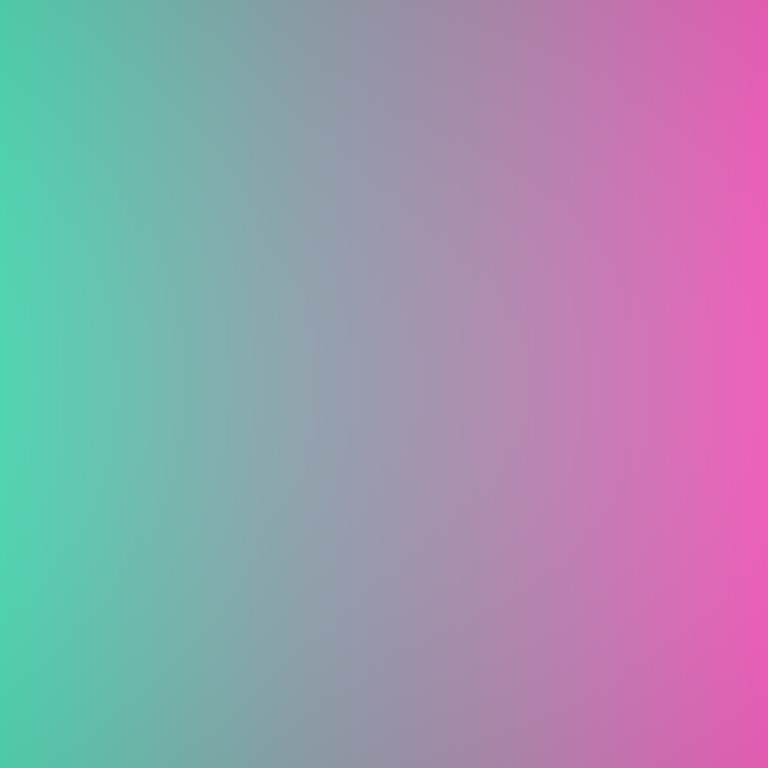
Abstract light effect, smooth gradient from teal to pink, calm atmosphere, soft blend, no room, no furniture, no objects.